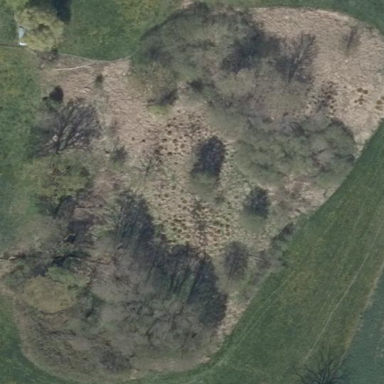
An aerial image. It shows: Broadleaved scrub with deciduous leaves.